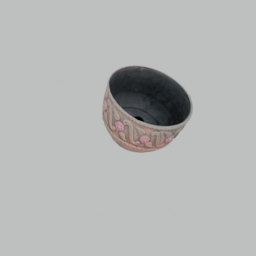
Label: decoration